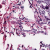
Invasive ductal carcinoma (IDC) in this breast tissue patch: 1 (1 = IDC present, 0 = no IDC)